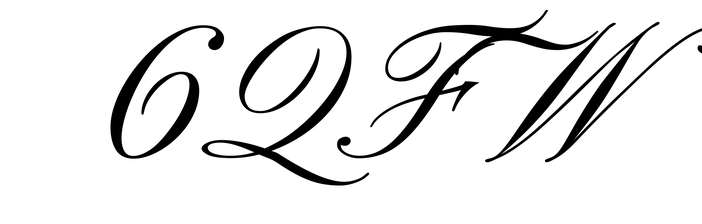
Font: PinyonScript-Regular